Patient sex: M
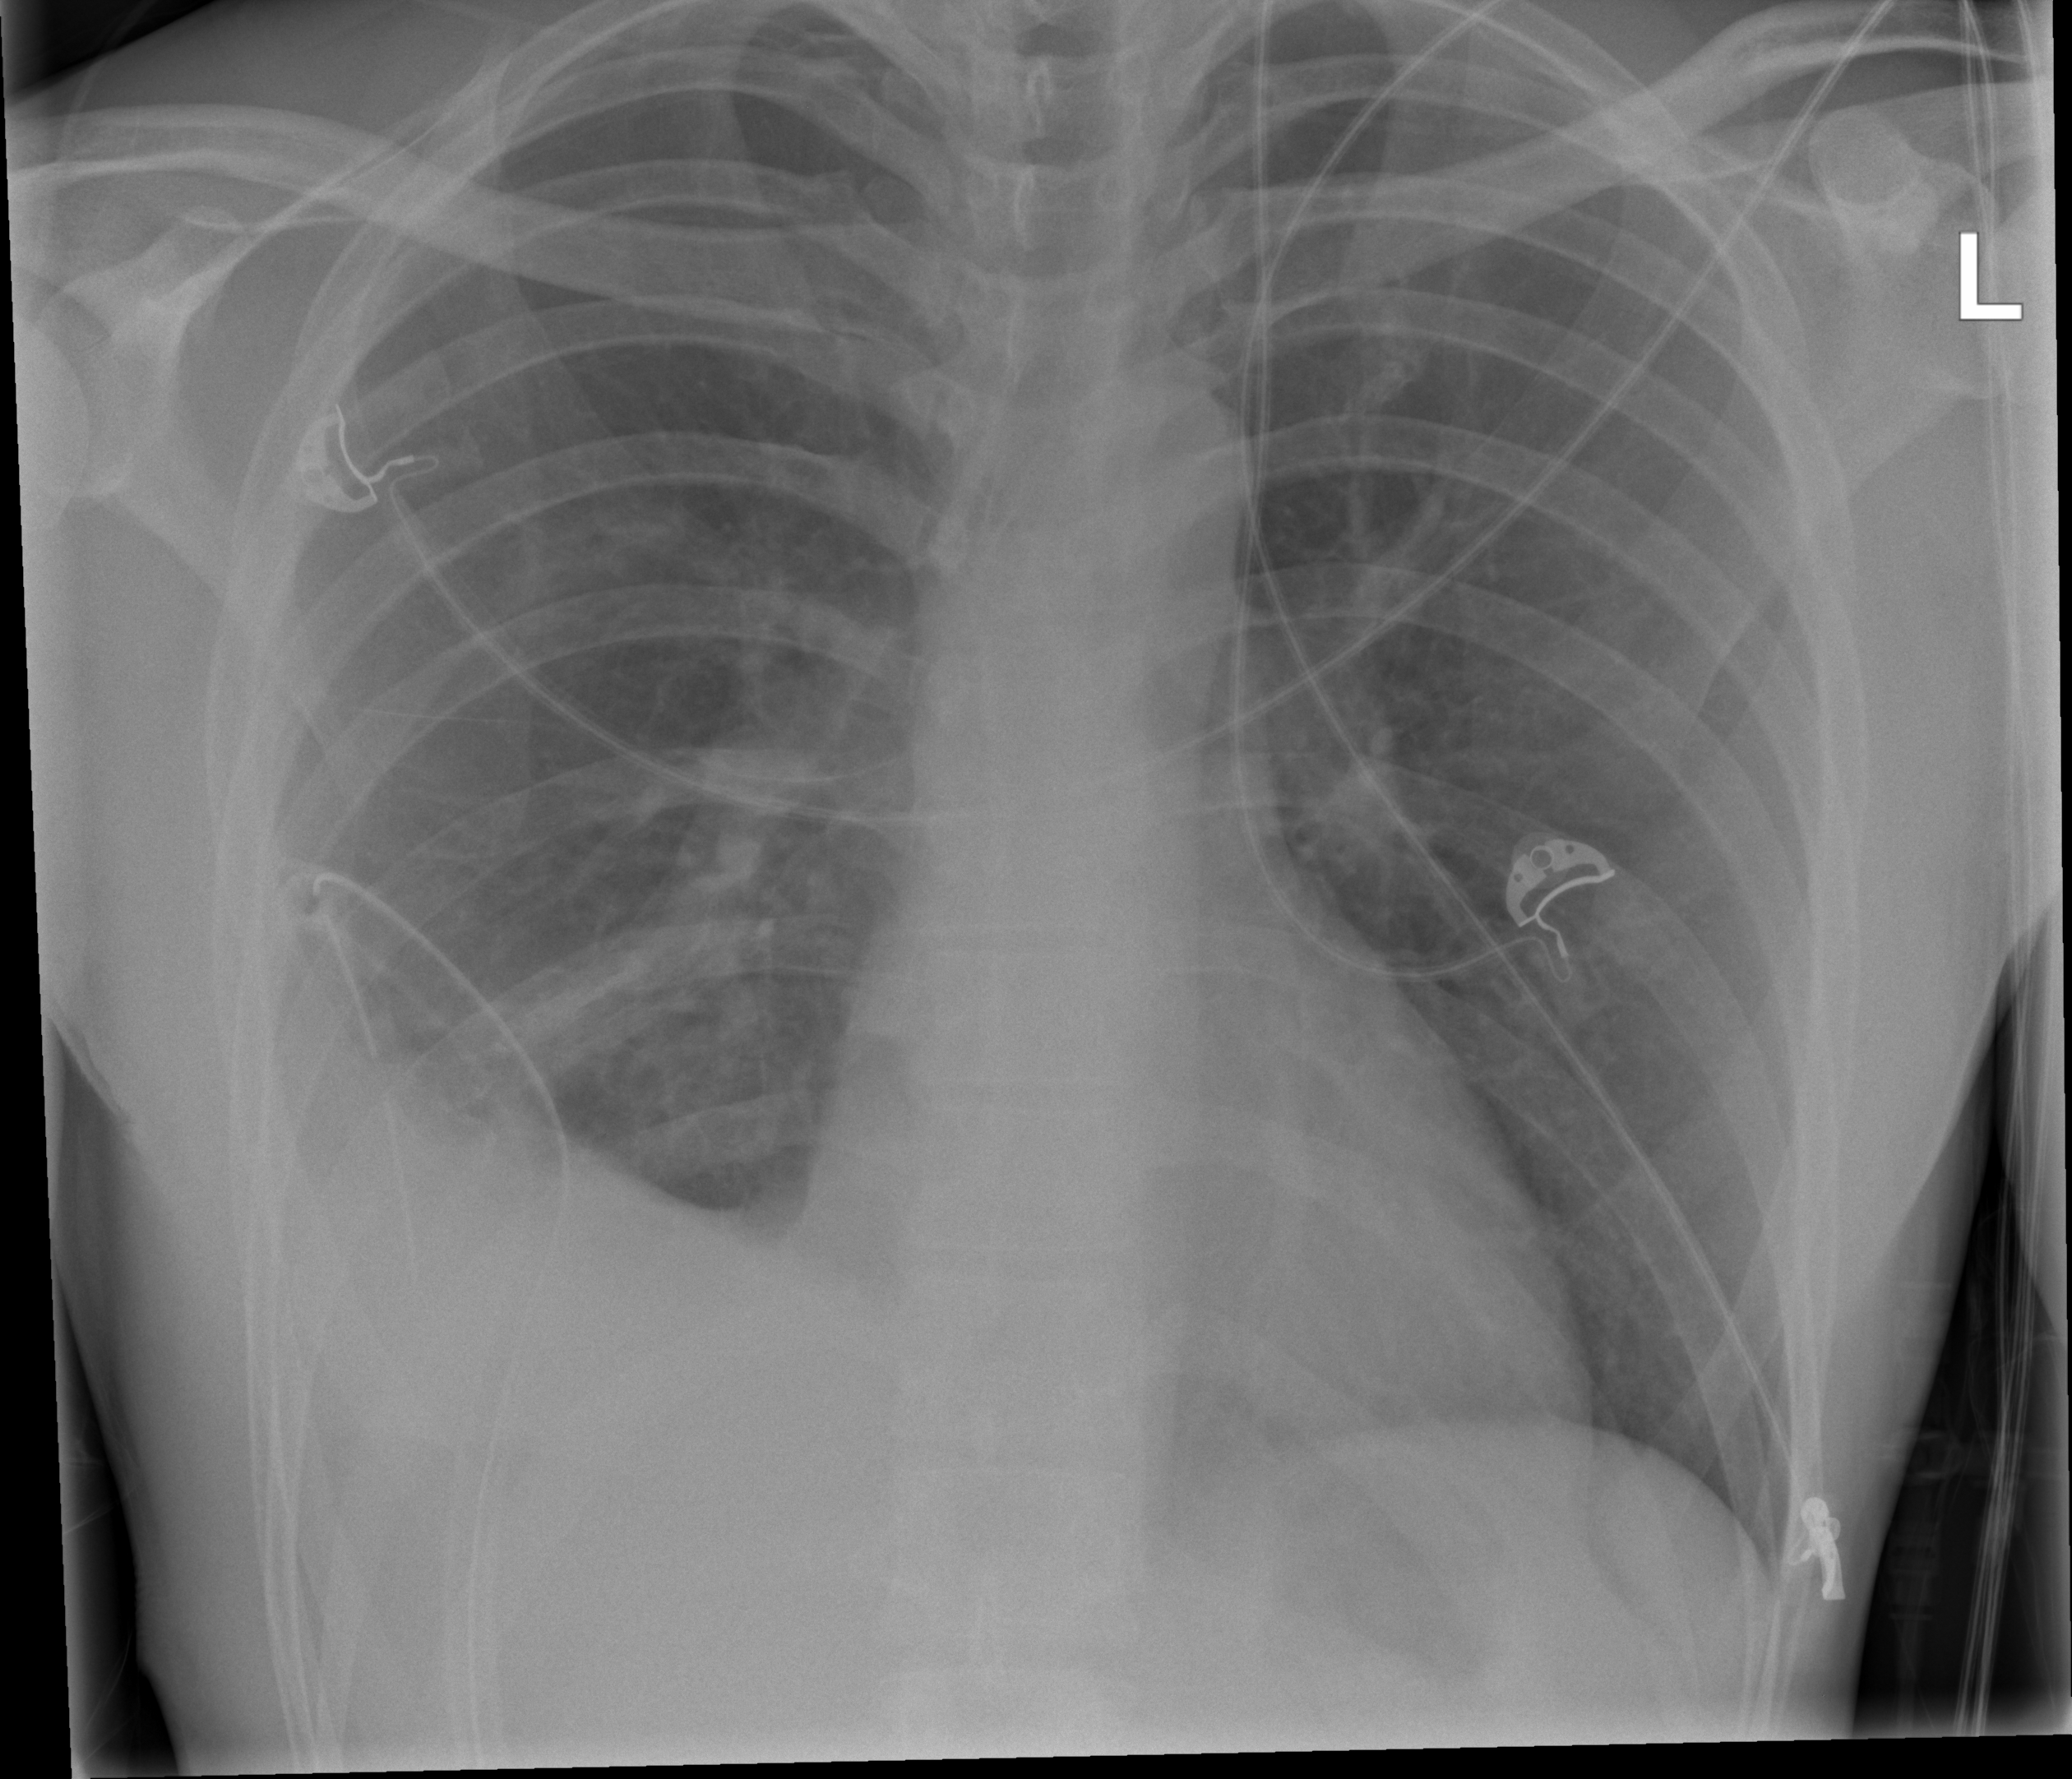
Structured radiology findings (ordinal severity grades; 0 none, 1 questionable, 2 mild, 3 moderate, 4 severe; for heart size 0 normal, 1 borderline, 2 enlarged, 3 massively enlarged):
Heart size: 0
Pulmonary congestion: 0
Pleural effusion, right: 3
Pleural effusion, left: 0
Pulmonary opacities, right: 2
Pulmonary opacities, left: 0
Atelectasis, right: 3
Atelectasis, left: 0